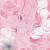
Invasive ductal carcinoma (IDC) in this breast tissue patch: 0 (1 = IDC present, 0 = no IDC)